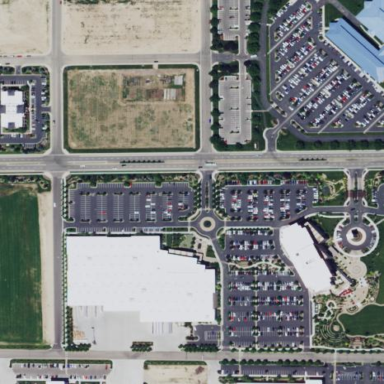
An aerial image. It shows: Commercial area.